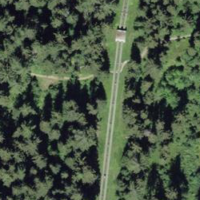
EUNIS habitat code: 43
Species observed at this site:
Sorbus aucuparia